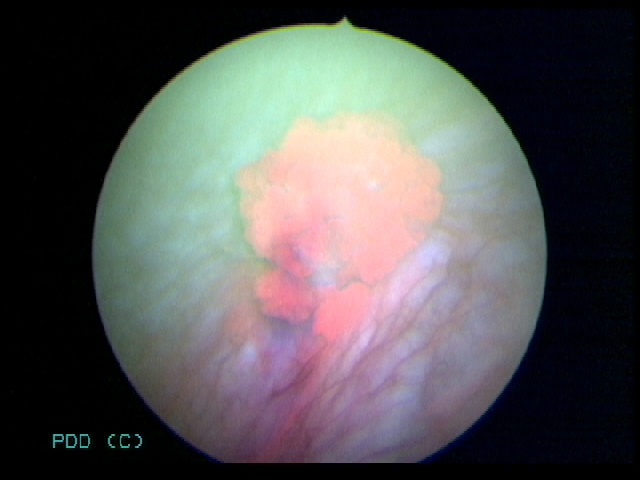
Modality: BLC
Class: Malignant
Subclass: LowGradePapillary
Lesion: L2
Stage: Ta
Morphology: Papillary
Bladder cancer association: Yes